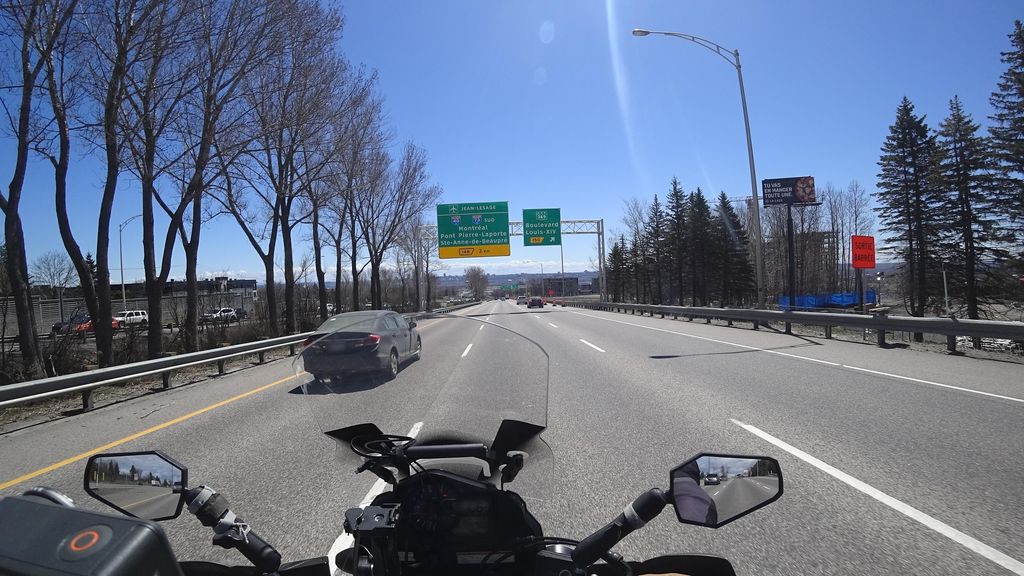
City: quebec_city